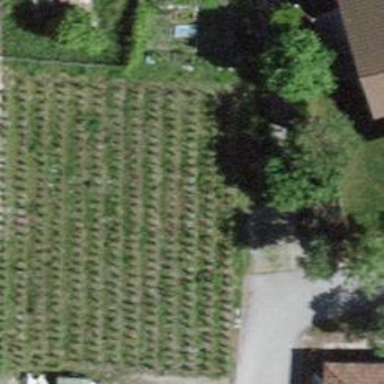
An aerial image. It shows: Vineyard with grape crops.